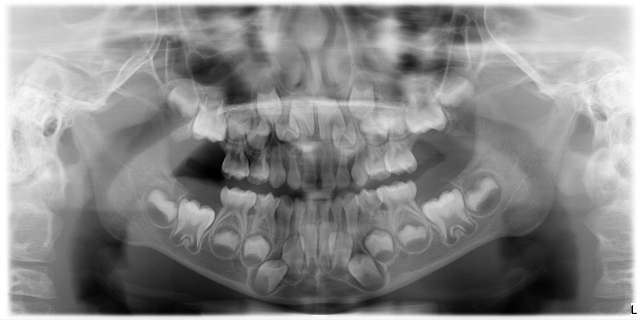
child